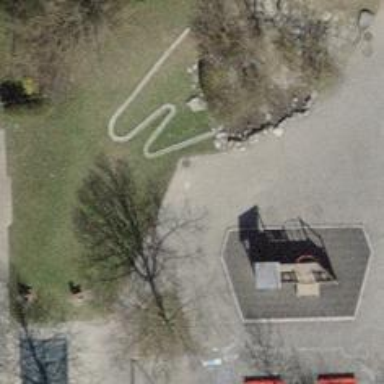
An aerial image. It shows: Playground area for leisure land.